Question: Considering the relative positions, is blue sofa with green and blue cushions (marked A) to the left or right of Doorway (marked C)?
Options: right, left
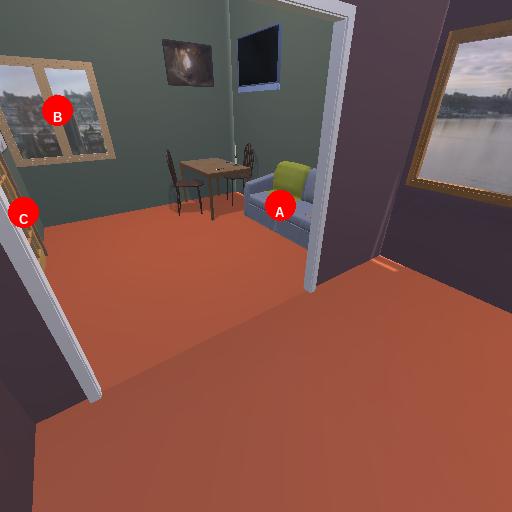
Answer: right